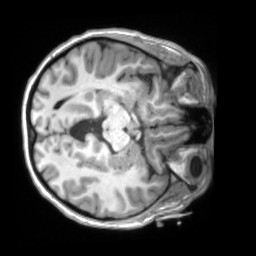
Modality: T1w
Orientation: axial
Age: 52
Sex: female
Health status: ill
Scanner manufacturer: siemens
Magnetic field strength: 3 T
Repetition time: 2.2 s
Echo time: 0.00157 s